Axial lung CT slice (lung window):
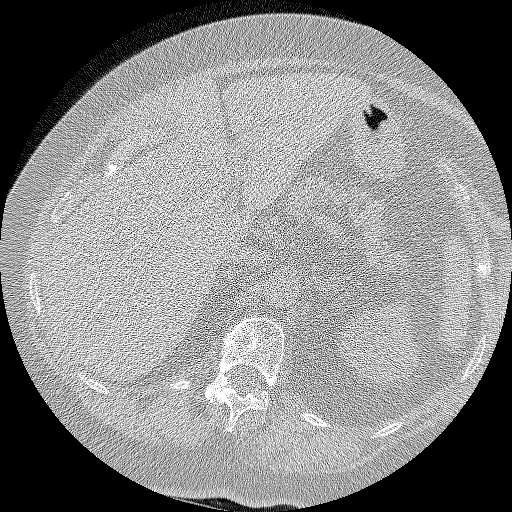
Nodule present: no